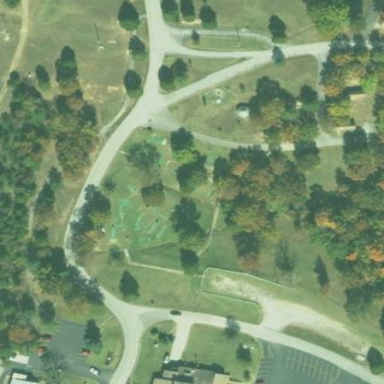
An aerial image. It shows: Miniature golf course.